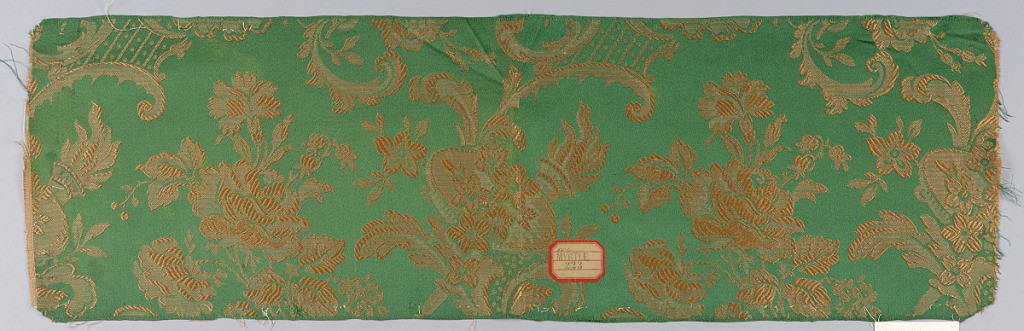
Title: Samples
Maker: Orinoka Mills, Philadelphia, Pennsylvania, USA
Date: ca. 1910
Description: a. green ground with orange floral motifs
b. gold color ground with lighter color floral motifs
c. green ground with yellow floral motifs